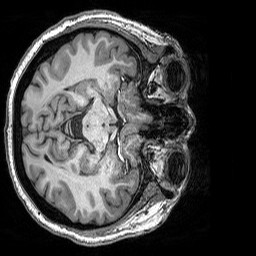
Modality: T1w
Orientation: axial
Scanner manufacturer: siemens
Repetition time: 2.5 s
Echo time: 0.00341 s